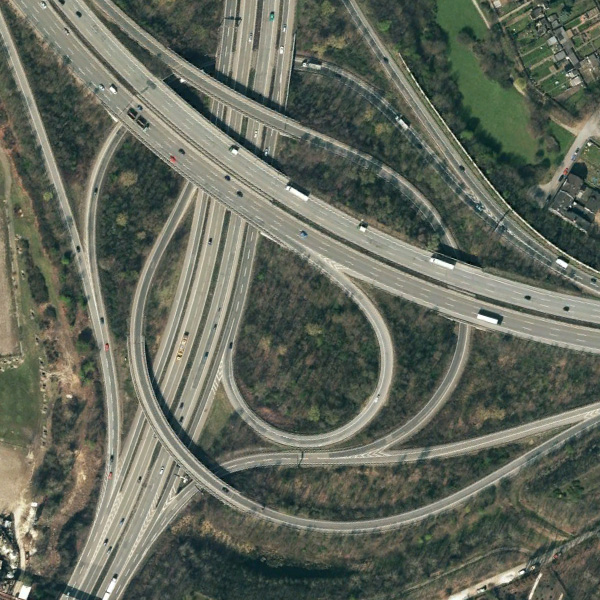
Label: Viaduct